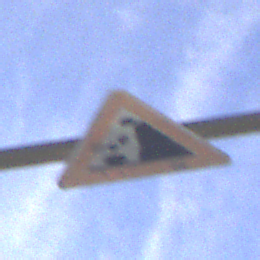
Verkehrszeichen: SteinschlagRechts
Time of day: MorningAfternoon
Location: Outdoor (RoadRail)
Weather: PartlyCloudy
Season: NotSpecified
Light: Natural